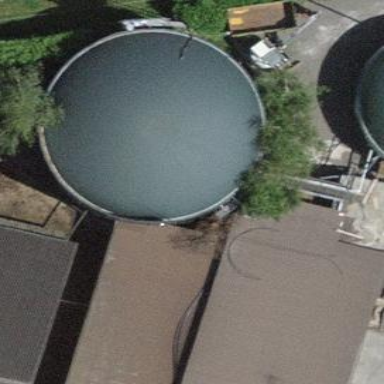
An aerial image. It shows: Storage tank with man-made structure.